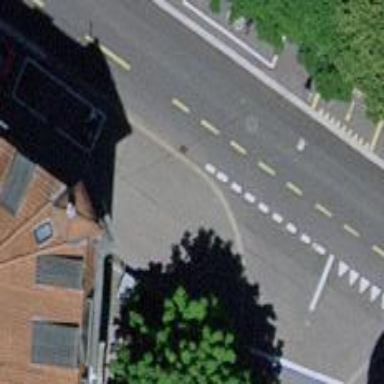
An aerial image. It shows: Kerb serving as barrier.